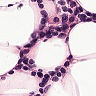
Metastatic tissue present: no